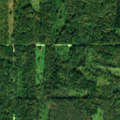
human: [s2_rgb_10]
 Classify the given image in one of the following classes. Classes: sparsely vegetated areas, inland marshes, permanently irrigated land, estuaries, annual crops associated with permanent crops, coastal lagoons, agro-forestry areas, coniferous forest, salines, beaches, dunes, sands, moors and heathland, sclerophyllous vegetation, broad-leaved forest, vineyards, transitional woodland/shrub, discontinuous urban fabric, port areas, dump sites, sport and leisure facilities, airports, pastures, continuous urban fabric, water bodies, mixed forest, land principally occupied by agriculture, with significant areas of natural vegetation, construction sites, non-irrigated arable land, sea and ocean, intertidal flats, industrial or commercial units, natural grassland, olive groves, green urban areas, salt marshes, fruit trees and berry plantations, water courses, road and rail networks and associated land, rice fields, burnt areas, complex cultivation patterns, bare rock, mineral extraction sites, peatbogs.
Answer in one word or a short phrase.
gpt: broad-leaved forest, coniferous forest, mixed forest